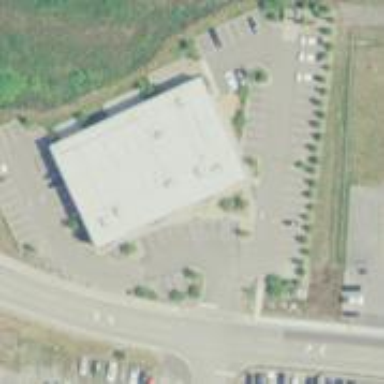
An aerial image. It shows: Commercial building.